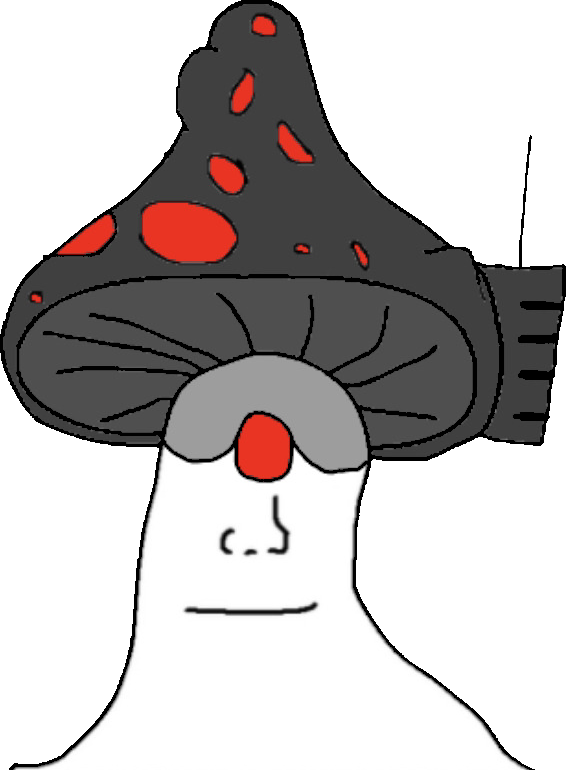
Label: 5_Shroomjak